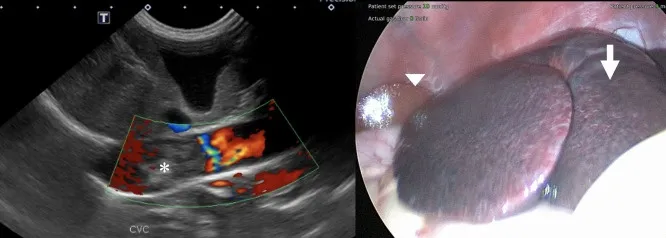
(Left) Color flow Doppler image of the suspected caudal vena cava thrombus showing no evidence of blood flow within it (asterisk). (Right) Laparoscopic view of the liver before biopsies. Note the congested liver parenchyma of the left liver lobes (arrow) compared to the normal parenchyma of the right side (arrowhead).
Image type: radiology (ultrasound)